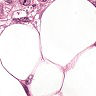
Metastatic tissue present: yes